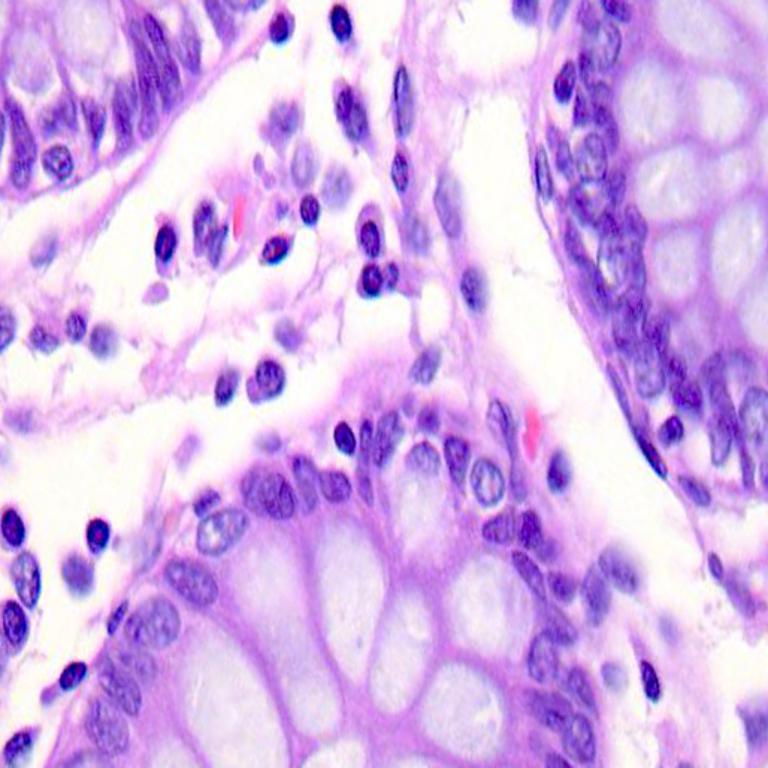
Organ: colon
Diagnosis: benign